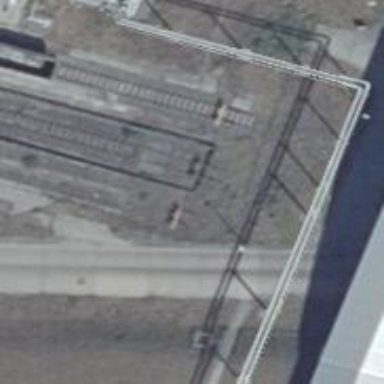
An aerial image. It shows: Rail yard with electrified contact lines for the trains.